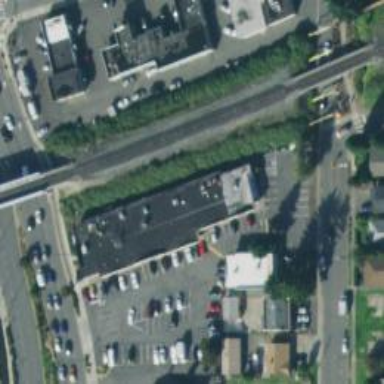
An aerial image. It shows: Convenience shop.